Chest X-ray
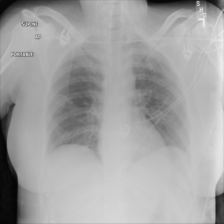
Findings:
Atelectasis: negative
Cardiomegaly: negative
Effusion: negative
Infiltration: negative
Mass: negative
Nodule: negative
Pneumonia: negative
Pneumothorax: negative
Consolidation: negative
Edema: negative
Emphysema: negative
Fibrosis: negative
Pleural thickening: negative
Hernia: negative